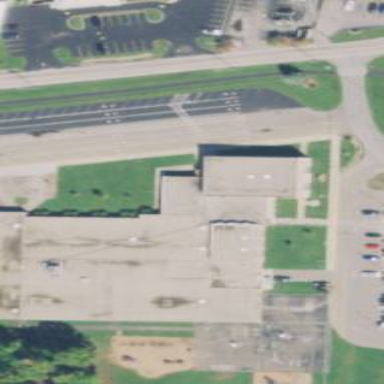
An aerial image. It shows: School building.